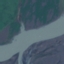
Label: River